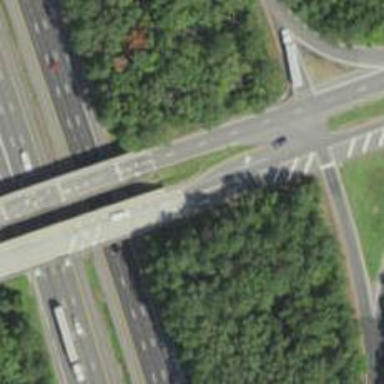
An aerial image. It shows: Primary highway bridge over expressway.